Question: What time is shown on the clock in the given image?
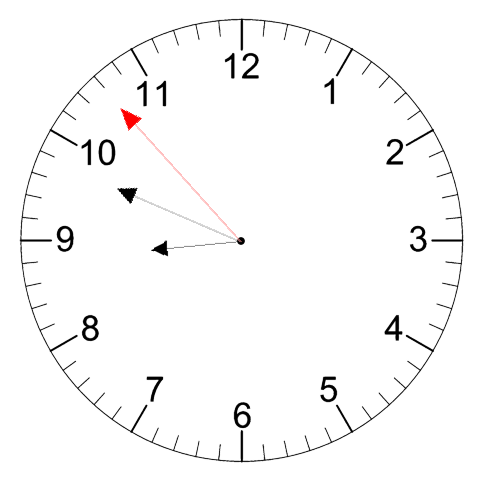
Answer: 08:48:53